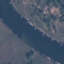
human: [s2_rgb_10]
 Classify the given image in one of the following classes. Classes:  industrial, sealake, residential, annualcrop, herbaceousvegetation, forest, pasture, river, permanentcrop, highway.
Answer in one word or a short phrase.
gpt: River